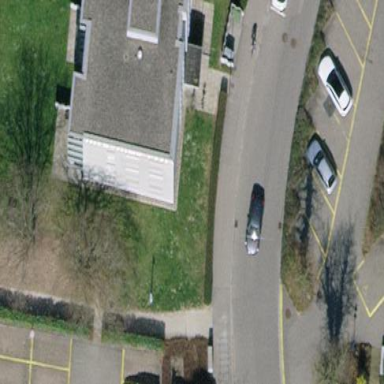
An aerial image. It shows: Flat-roofed apartment building.